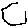
Label: hexagon